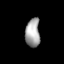
Tissue: lung
Cell type: Myeloid cells
Senescence score: 0.641
Nuclear area (px): 406
Mean DAPI intensity: 164.337